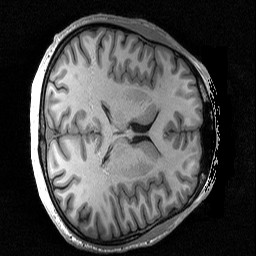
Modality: T1w
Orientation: axial